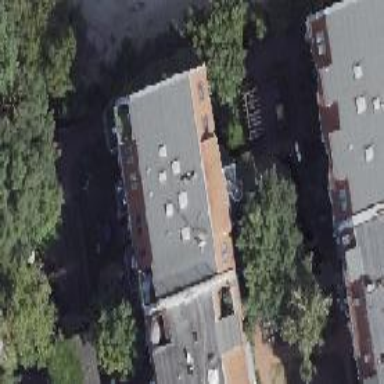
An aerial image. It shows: Building with apartments featuring unique double saltbox roof shape.